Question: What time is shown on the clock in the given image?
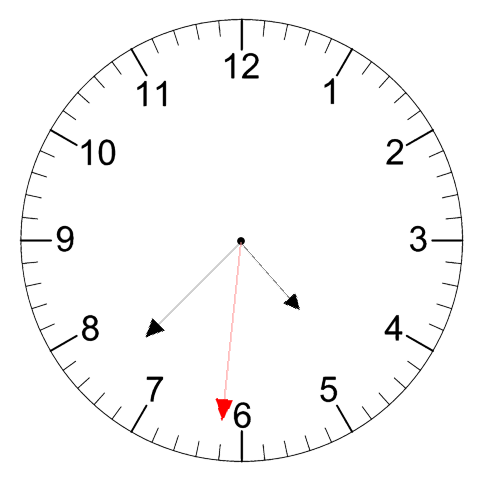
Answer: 04:37:31